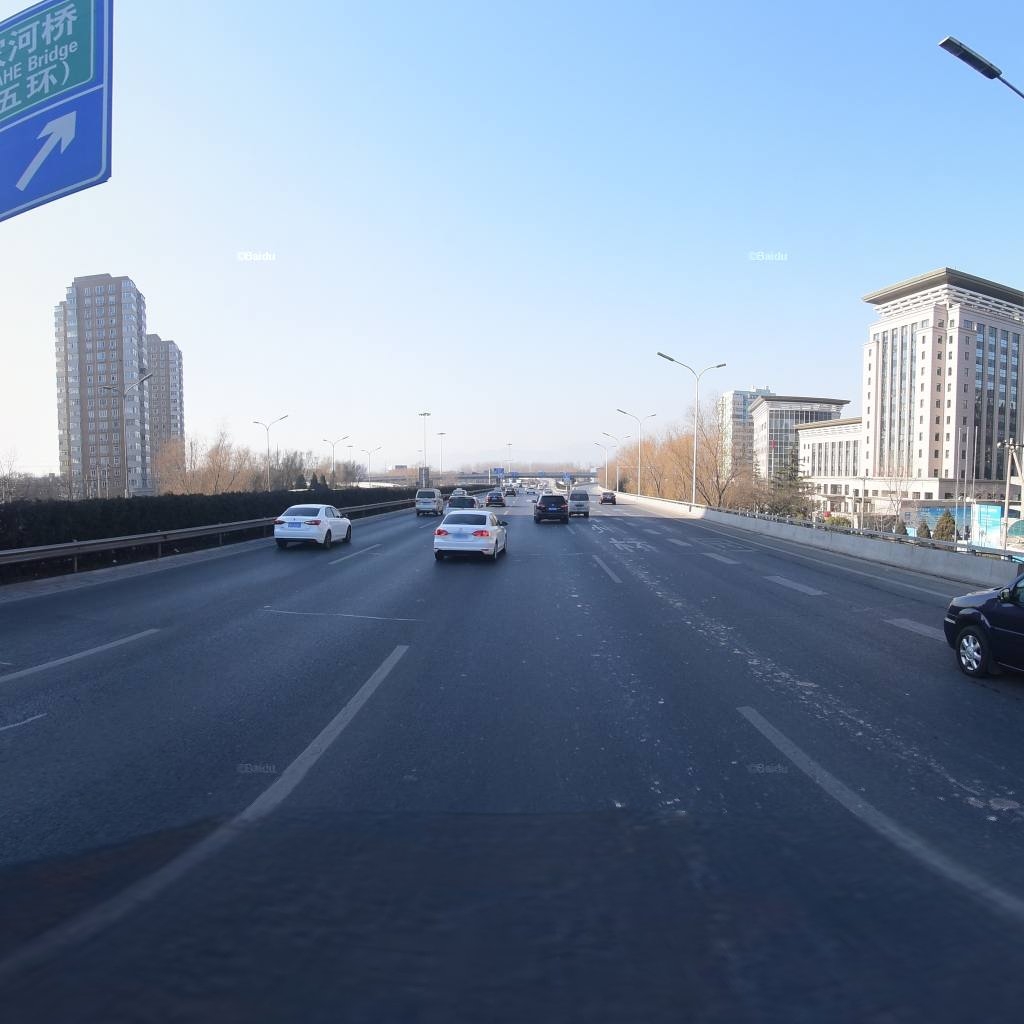
Region: Haidian
Road damage annotations: transverse patch, longitudinal patch